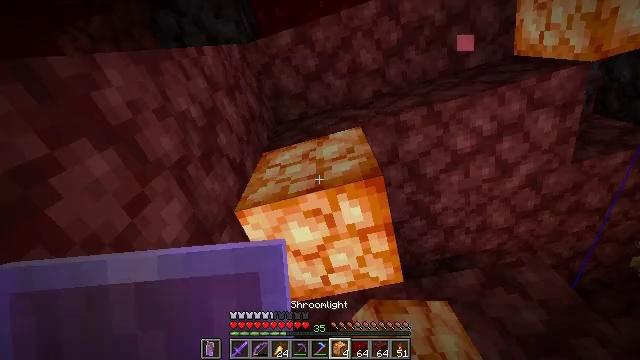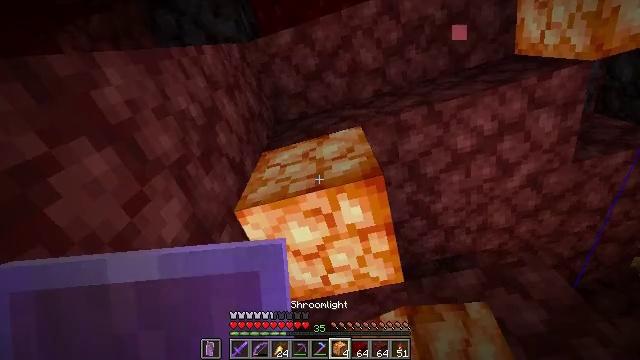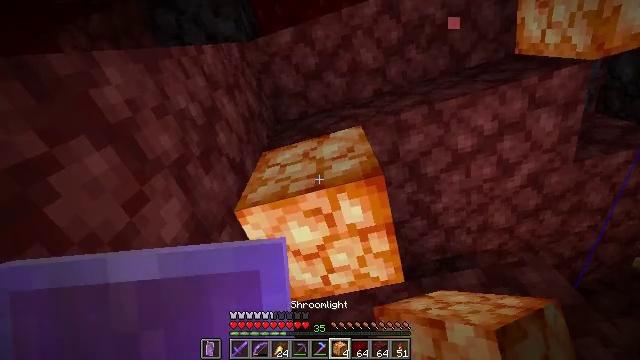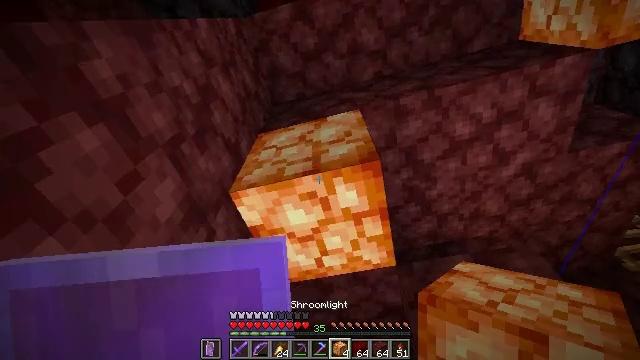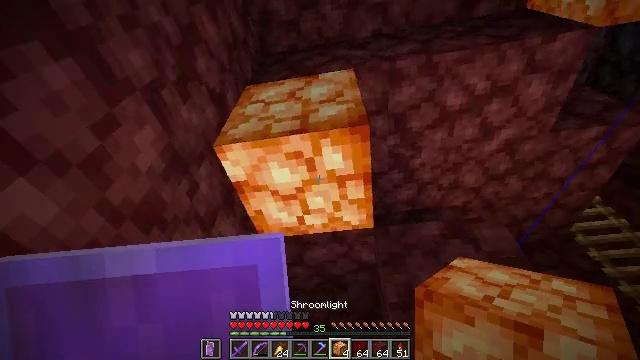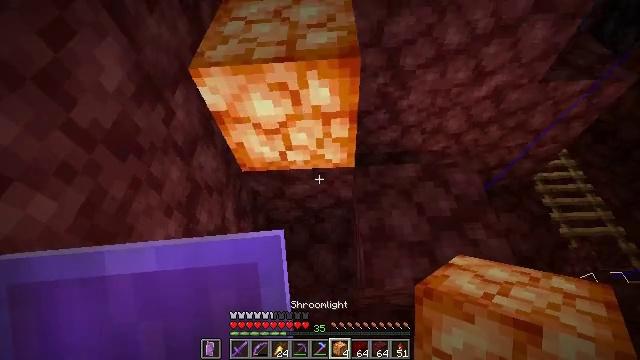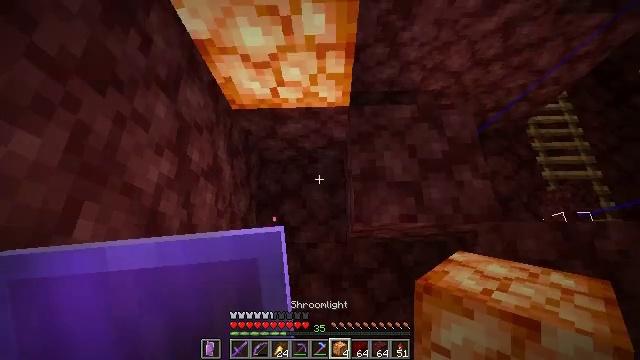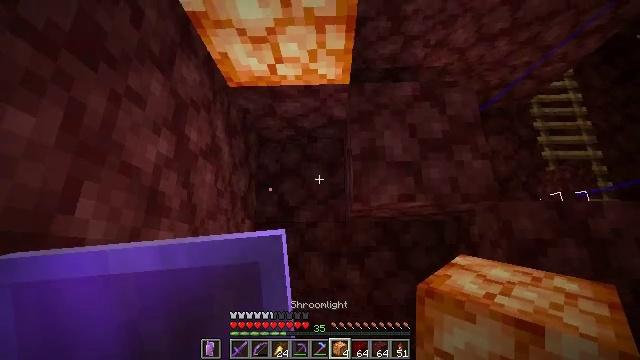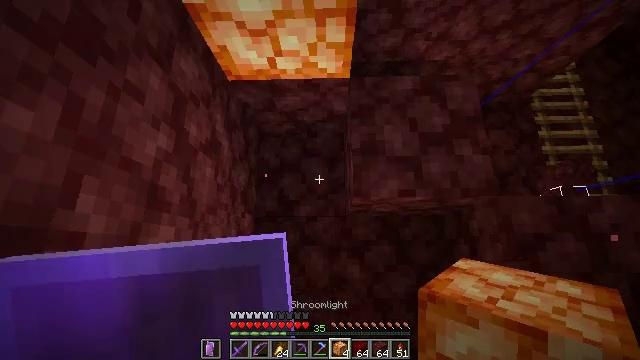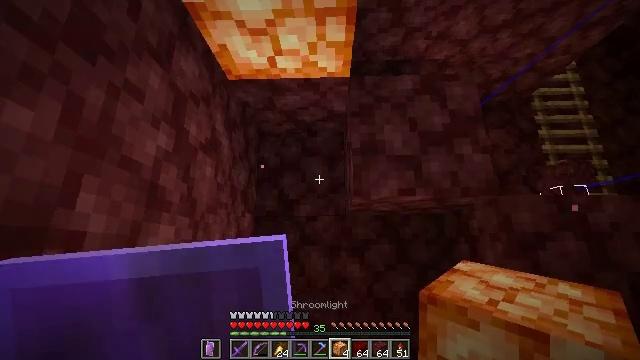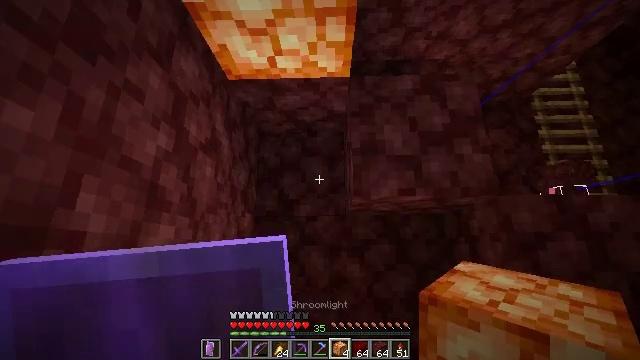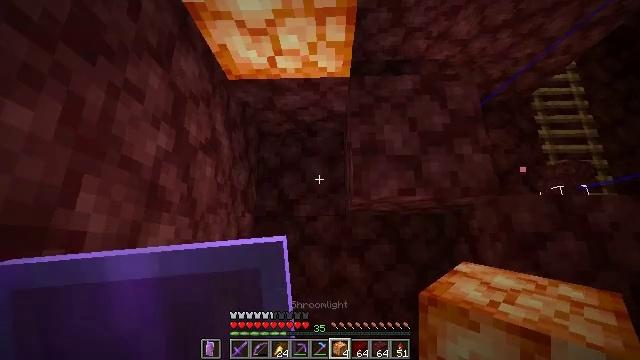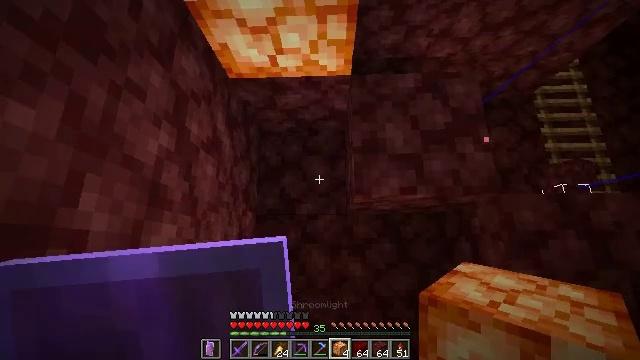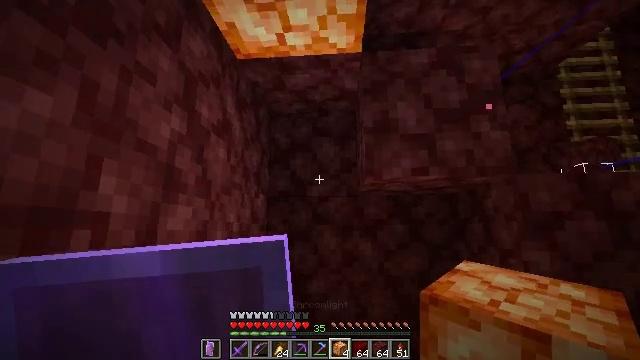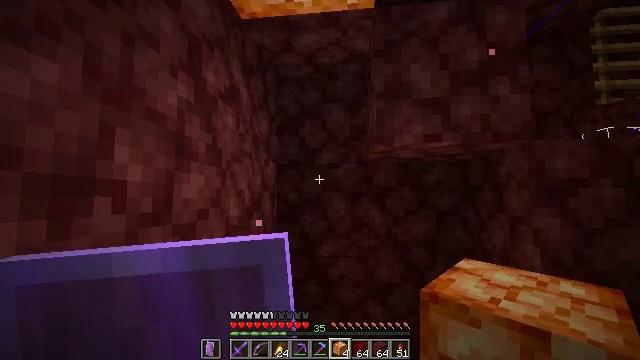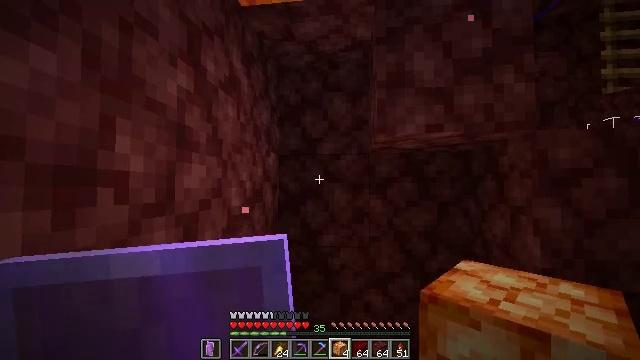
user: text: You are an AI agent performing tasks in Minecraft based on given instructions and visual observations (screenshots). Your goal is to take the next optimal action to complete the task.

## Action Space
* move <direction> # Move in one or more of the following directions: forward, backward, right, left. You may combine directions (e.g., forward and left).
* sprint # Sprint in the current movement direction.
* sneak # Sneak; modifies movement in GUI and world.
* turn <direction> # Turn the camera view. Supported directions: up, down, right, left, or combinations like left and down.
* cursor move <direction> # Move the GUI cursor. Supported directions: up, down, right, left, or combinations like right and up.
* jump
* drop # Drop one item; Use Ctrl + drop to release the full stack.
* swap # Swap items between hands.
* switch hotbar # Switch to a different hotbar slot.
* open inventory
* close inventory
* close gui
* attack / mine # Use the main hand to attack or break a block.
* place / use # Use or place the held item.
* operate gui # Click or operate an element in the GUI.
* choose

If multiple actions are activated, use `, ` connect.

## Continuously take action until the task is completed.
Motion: motion action
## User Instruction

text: Collect the nether wart block for decoration.
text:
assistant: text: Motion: no_op
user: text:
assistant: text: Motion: no_op
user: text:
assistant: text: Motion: turn right and down
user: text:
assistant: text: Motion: turn right and down
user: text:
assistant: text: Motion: turn right and down
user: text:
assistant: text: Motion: turn right and down
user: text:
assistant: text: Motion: turn down
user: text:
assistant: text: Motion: turn down
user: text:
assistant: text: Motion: no_op
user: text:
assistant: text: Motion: no_op
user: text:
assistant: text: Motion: no_op
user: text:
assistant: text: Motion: no_op
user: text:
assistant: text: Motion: turn left and down
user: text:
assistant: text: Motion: turn left and down
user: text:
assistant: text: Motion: turn down
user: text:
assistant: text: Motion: no_op
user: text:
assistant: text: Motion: no_op
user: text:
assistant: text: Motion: no_op
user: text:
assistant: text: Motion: no_op
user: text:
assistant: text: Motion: no_op
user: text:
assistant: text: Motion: no_op
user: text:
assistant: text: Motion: no_op
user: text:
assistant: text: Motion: no_op
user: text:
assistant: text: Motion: no_op
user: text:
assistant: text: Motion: no_op
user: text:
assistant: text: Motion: no_op
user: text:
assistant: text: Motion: no_op
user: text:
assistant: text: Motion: no_op
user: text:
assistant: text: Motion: no_op
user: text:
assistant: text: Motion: no_op